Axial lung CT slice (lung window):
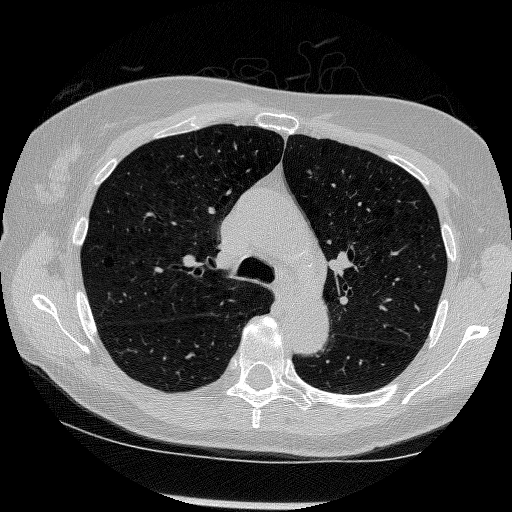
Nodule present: no